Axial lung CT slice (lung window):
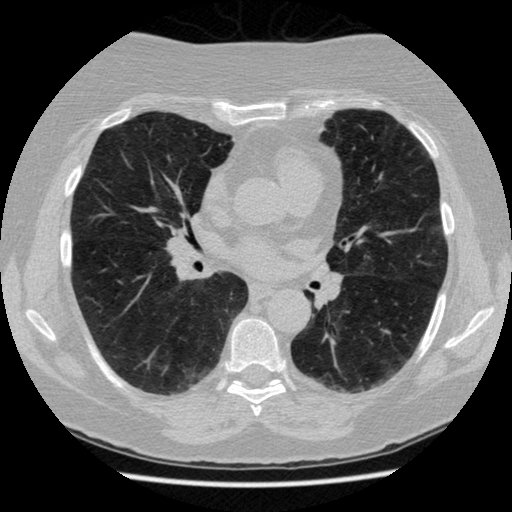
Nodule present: no